Question: I'm making an example that moving an image from left to right then rotate it self.
I've tried using AnimationSet but the image rotation isn't correct. It moves in a cycle not it self.
How to fix this problem?
What I want

MainActivity
'''
@Override
protected void onCreate(Bundle savedInstanceState){
super.onCreate(savedInstanceState);
setContentView(R.layout.activity_main);
AnimationSet set = new AnimationSet(true);
set.setFillAfter(true);
img_animation = (ImageView) findViewById(R.id.imgBanner);
Animation rotation = AnimationUtils.loadAnimation(this, R.anim.rotation);
rotation.setStartOffset(2000);
rotation.setDuration(2000);
TranslateAnimation moveLefttoRight = new TranslateAnimation(0, 200, 0, 0);
moveLefttoRight.setStartOffset(1000);
moveLefttoRight.setDuration(1000);
set.addAnimation(moveLefttoRight);
set.addAnimation(rotation);
img_animation.startAnimation(set);
}
'''
Rotation.xml
'''
<?xml version="1.0" encoding="utf-8"?>
<rotate xmlns:android="http://schemas.android.com/apk/res/android"
android:duration="1000"
android:fromDegrees="0"
android:interpolator="@android:anim/linear_interpolator"
android:pivotX="50%"
android:pivotY="50%"
android:toDegrees="90" />
'''
activity_main.xml
'''
<RelativeLayout xmlns:android="http://schemas.android.com/apk/res/android"
xmlns:tools="http://schemas.android.com/tools"
android:layout_width="match_parent"
android:layout_height="match_parent"
android:paddingBottom="@dimen/activity_vertical_margin"
android:paddingLeft="@dimen/activity_horizontal_margin"
android:paddingRight="@dimen/activity_horizontal_margin"
android:paddingTop="@dimen/activity_vertical_margin"
tools:context=".MainActivity" >
<ImageView
android:id="@+id/imgBanner"
android:layout_width="wrap_content"
android:layout_height="wrap_content"
android:src="@drawable/banner" />
</RelativeLayout>
'''
Any suggestion is helpful with me
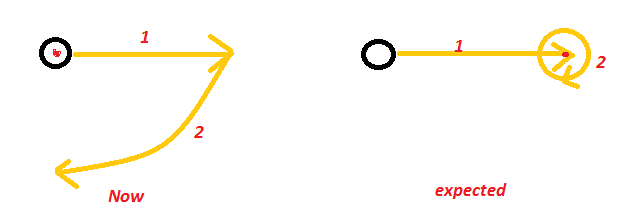
Answer: Try using this:
'''
RotateAnimation anim = new RotateAnimation(0f, 360f,
Animation.RELATIVE_TO_SELF, 0.5f,
Animation.RELATIVE_TO_SELF, 0.5f);
'''
So it will rotate relative to itself.
Hope this helps.
Edit:
'''
image.clearAnimation();
RotateAnimation anim = new RotateAnimation(30, 360, image.getWidth()/2, image.getHeight()/2);
anim.setFillAfter(true);
anim.setRepeatCount(0);
anim.setDuration(10000);
image.startAnimation(anim);
'''
I tested this one in demo application. Its working great. Hope this helps you :)